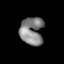
Tissue: prostate
Cell type: T cells
Senescence score: 0.7064
Nuclear area (px): 632
Mean DAPI intensity: 131.041